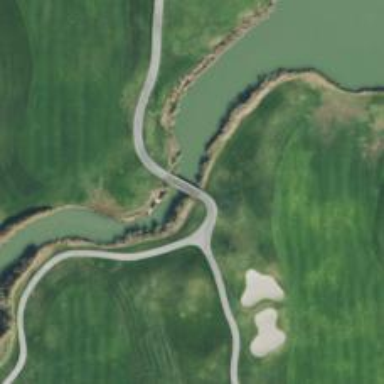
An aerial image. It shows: Service road on bridge for golf carts.